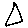
Label: triangle